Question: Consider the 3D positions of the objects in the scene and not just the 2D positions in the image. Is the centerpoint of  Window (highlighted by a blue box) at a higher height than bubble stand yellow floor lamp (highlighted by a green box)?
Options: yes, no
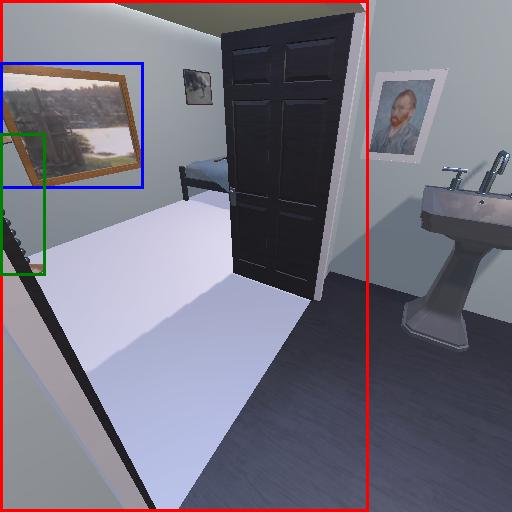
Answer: yes